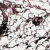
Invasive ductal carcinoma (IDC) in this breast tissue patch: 0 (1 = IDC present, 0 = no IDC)